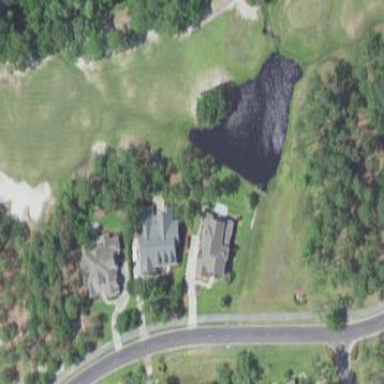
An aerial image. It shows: Picturesque scene of golf course with lateral water hazard.